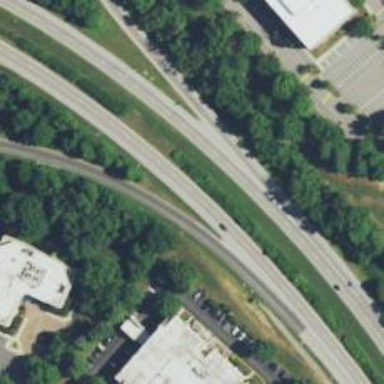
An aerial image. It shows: Trunk highway with expressway features.